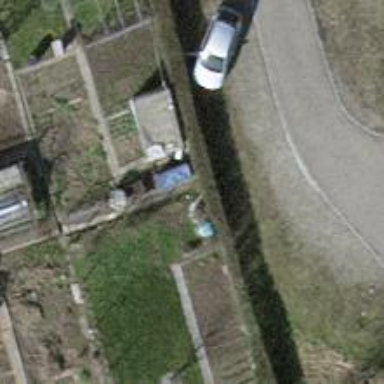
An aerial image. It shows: Hedge acting as barrier.